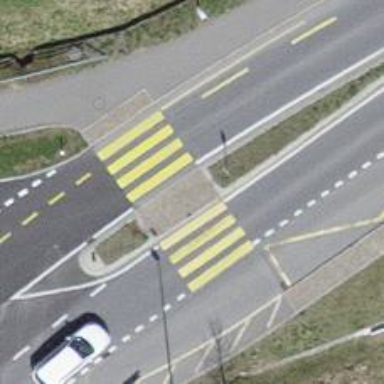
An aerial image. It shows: Uncontrolled zebra crossing with central island.